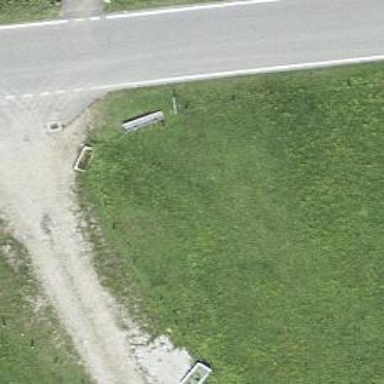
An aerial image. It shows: Bench.